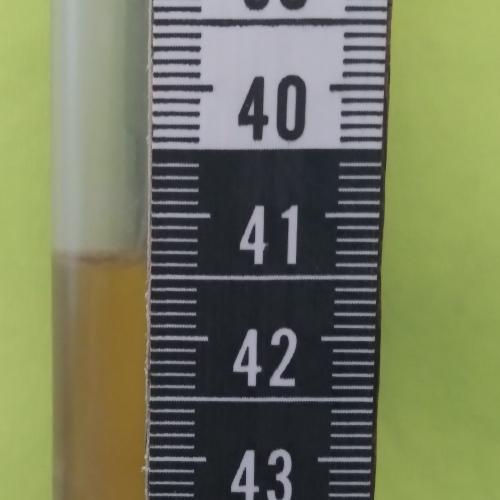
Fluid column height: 41.3 cm